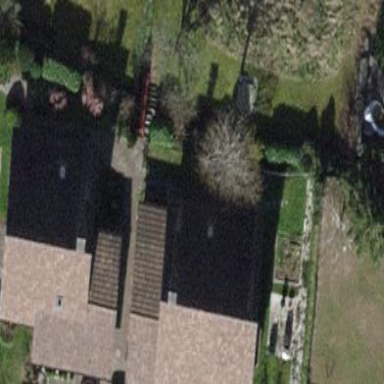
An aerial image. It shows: Detached building with gabled roof.